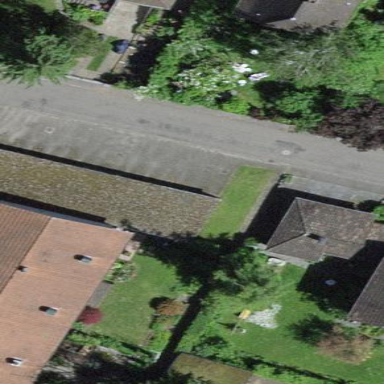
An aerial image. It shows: Group of garages.